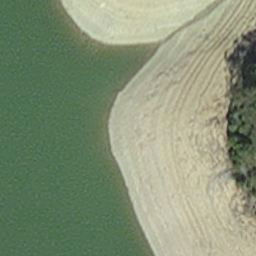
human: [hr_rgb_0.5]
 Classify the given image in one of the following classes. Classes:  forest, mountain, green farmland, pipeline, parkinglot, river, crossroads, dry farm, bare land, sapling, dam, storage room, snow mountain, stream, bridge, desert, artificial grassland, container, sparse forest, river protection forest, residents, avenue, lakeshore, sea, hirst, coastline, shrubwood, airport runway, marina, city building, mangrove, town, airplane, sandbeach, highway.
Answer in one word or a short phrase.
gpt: hirst